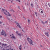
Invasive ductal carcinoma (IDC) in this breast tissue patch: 1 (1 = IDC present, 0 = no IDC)